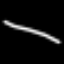
Label: line